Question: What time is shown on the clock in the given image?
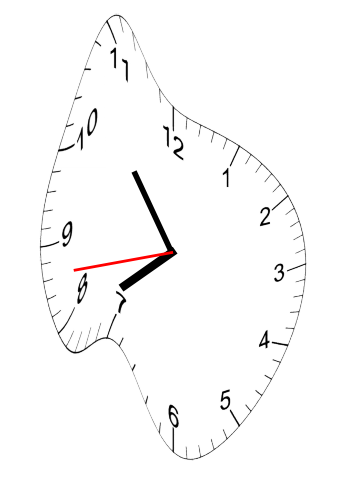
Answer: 07:53:43